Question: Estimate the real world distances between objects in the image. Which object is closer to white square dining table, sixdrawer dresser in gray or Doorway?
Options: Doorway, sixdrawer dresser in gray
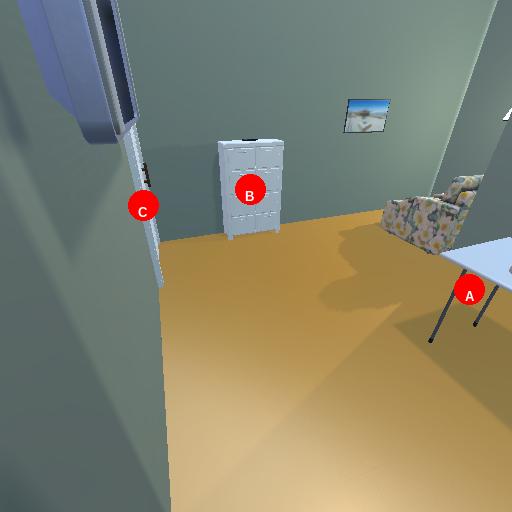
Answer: Doorway